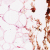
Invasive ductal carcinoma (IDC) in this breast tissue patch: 0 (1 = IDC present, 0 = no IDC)